Aerial crown-view tile of a tropical tree (Barro Colorado Island, Panama), acquired 20250818:
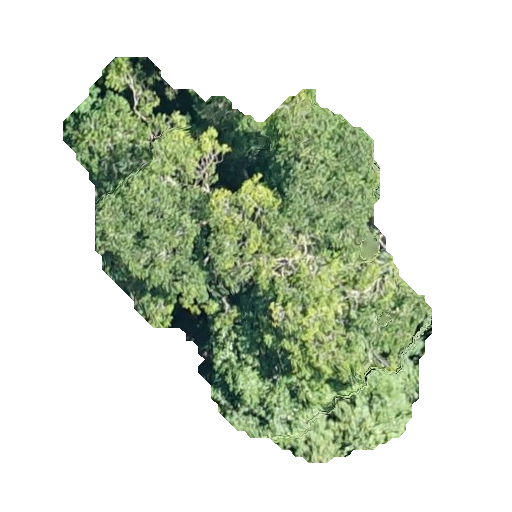
Species: Astronium graveolens
GBIF accepted scientific name: Astronium graveolens
Crown area: 131.108 m²